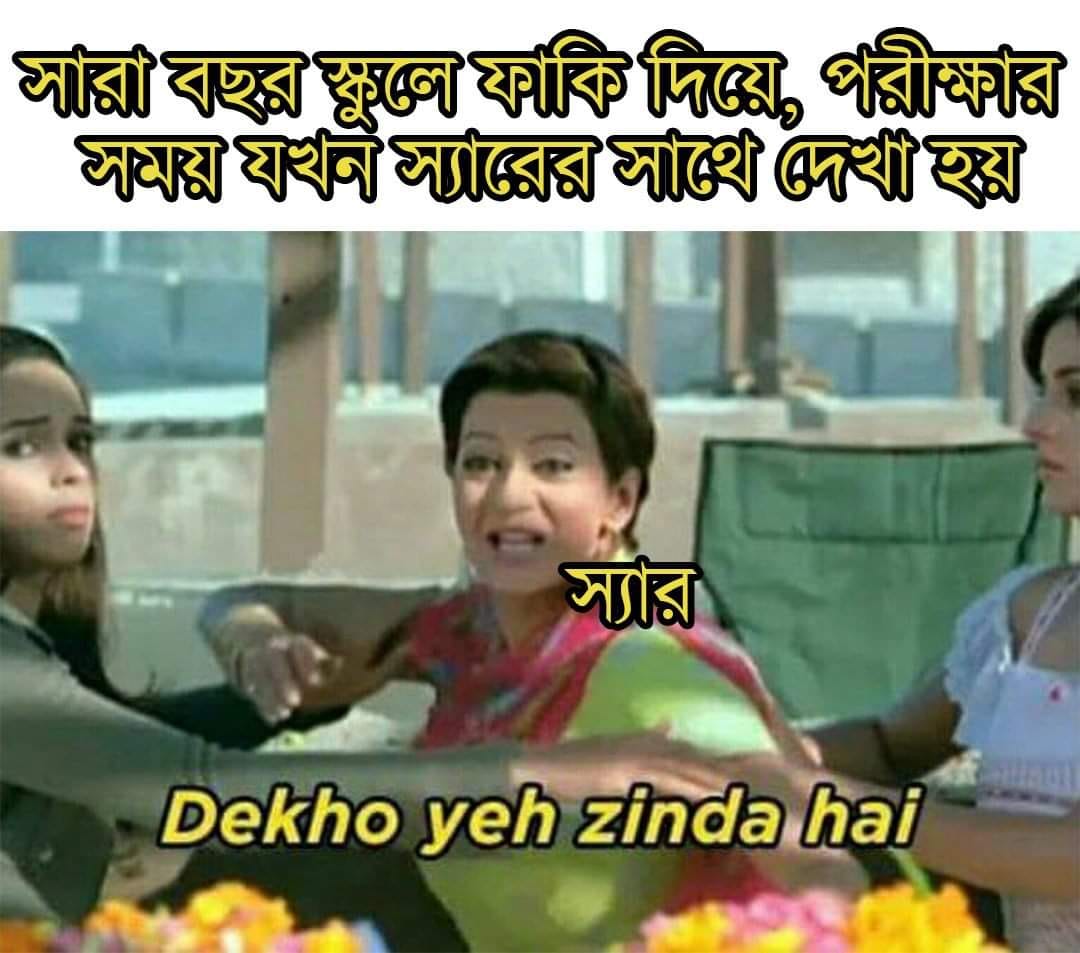
Caption: সারা বছর স্কুলে ফাকি দিয়ে, পরীক্ষার সময় যখন স্যারের সাথে দেখা হয়    স্যার  Dekho yeh zinda hai
Label: non-hate